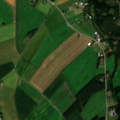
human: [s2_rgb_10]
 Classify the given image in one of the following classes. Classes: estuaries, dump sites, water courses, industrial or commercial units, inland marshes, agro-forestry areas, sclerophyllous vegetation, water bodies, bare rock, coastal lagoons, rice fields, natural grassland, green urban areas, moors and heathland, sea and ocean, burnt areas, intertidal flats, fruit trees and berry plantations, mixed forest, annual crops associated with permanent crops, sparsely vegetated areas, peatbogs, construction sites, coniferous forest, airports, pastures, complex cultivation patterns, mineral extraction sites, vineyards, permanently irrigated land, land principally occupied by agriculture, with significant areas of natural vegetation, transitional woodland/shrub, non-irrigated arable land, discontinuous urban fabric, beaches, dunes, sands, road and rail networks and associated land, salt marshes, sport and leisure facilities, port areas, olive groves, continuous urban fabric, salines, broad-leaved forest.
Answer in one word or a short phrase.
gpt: non-irrigated arable land, land principally occupied by agriculture, with significant areas of natural vegetation, coniferous forest